Question: I have a dataset consisting of latitude-longitude pairs associated with some Z value (e.g. data regarding degree of plant vegetation coverage).
I'd like to perform some analyses on the spatial distribution of this data.
To do so, it will be necessary to bin proximal data points.
I would like to do this with a Discrete Global Grid such as an Icosahedron Snyder Equal Area (ISEA) grid, or the grid produced by <URL>.
The key is that the latitude-longitude values of the data can be convertable into unique cell ids, that the latitude-longitude of the cell's center be determinable, the size of the cells be variable (for analysis at different spatial scales), and that the cells be of equal area to a close approximation.
An image depicting how this might look:

Is there anything in R which does this?
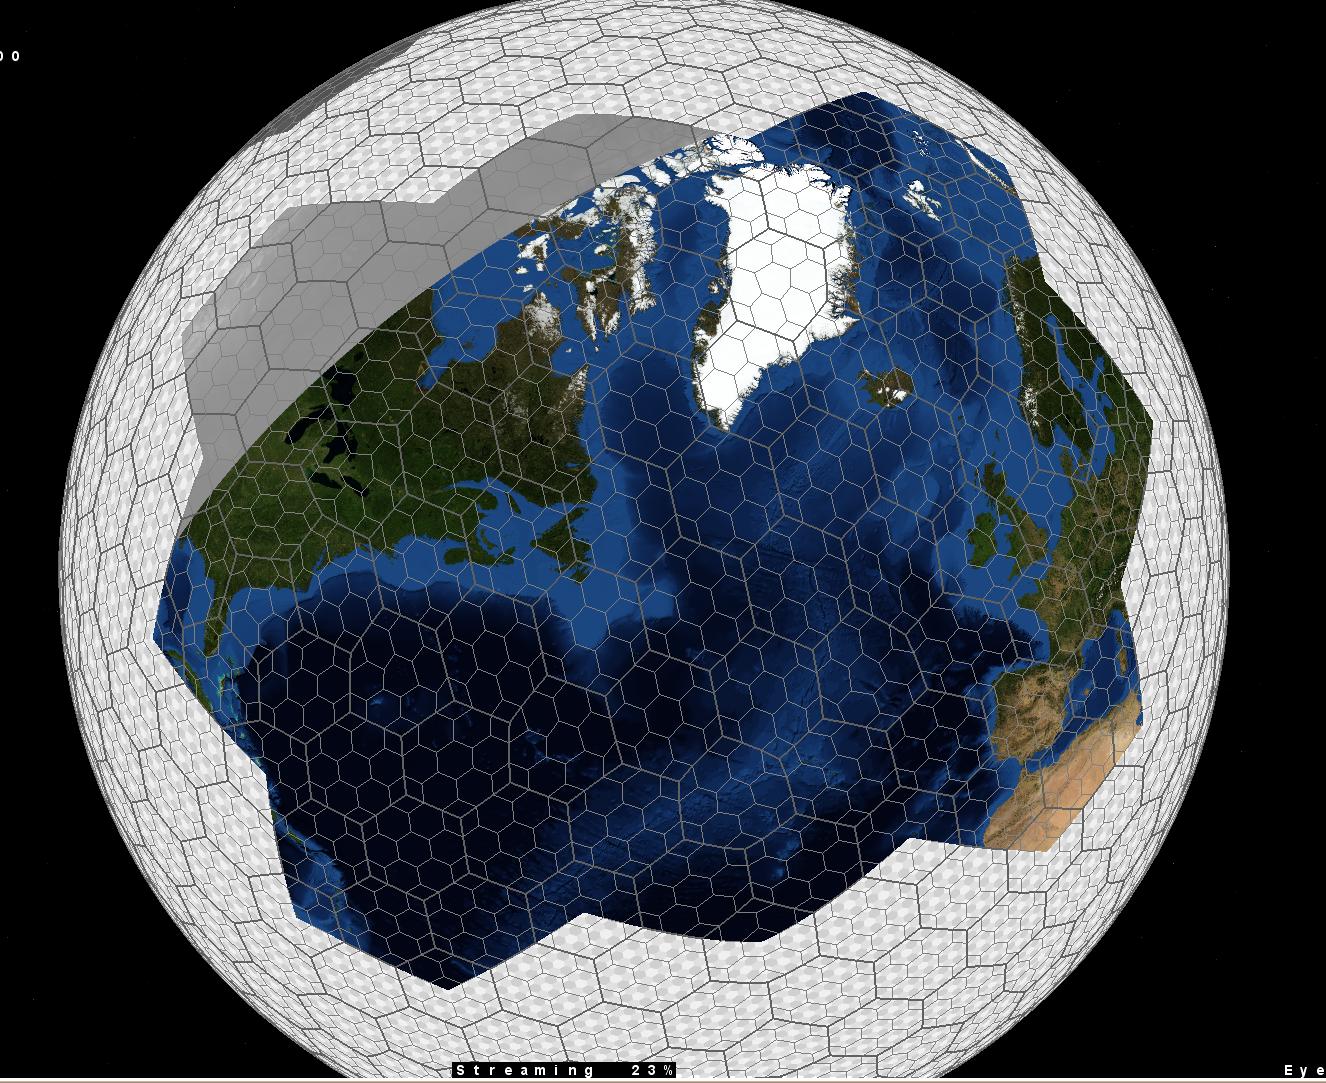
Answer: I've just completed an R package called <URL> which wraps dggrid in an easy-to-use way.
The package is also <URL>.
<URL>